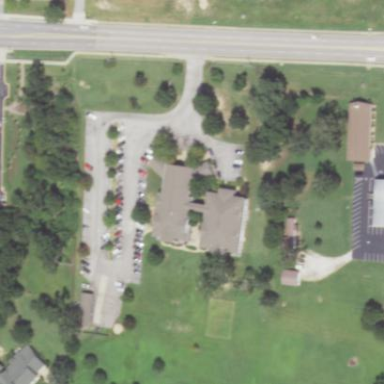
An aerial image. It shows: Commercial building.